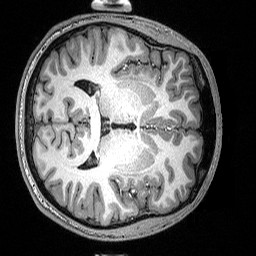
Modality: T1w
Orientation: axial
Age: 19
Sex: male
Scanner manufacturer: siemens
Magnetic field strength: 3 T
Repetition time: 2.53 s
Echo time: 0.0033 s